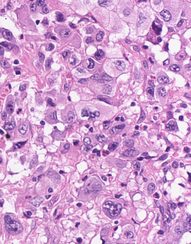
Tumor epithelial tissue: yes
Tumor-associated stroma tissue: no
Normal tissue: no